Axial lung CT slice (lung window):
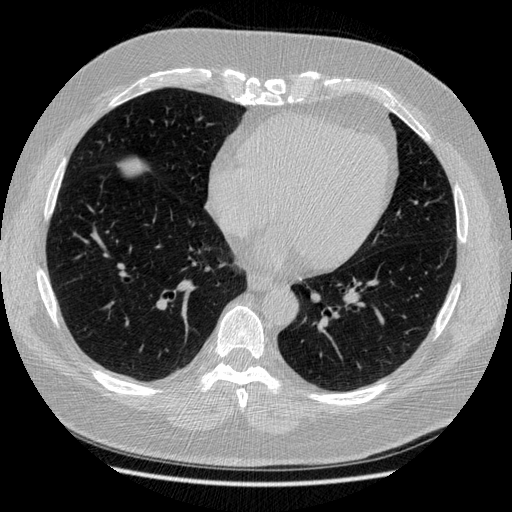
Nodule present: no